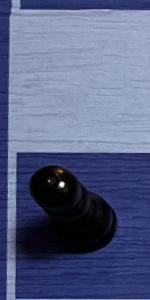
Label: Pawn_Black